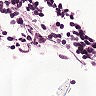
Metastatic tissue present: no